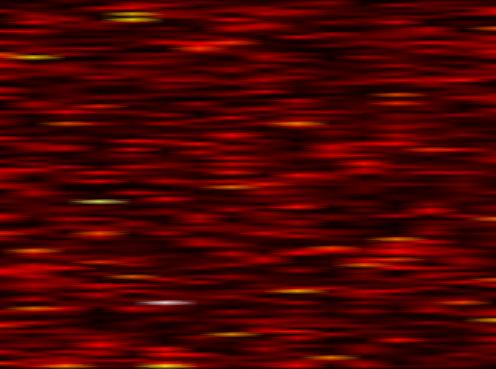
Label: FBMC